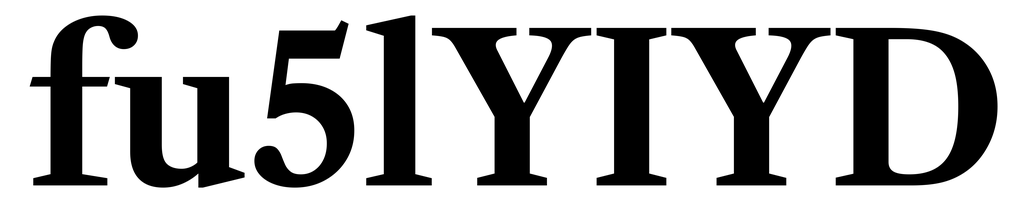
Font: LibreCaslonText_Bold